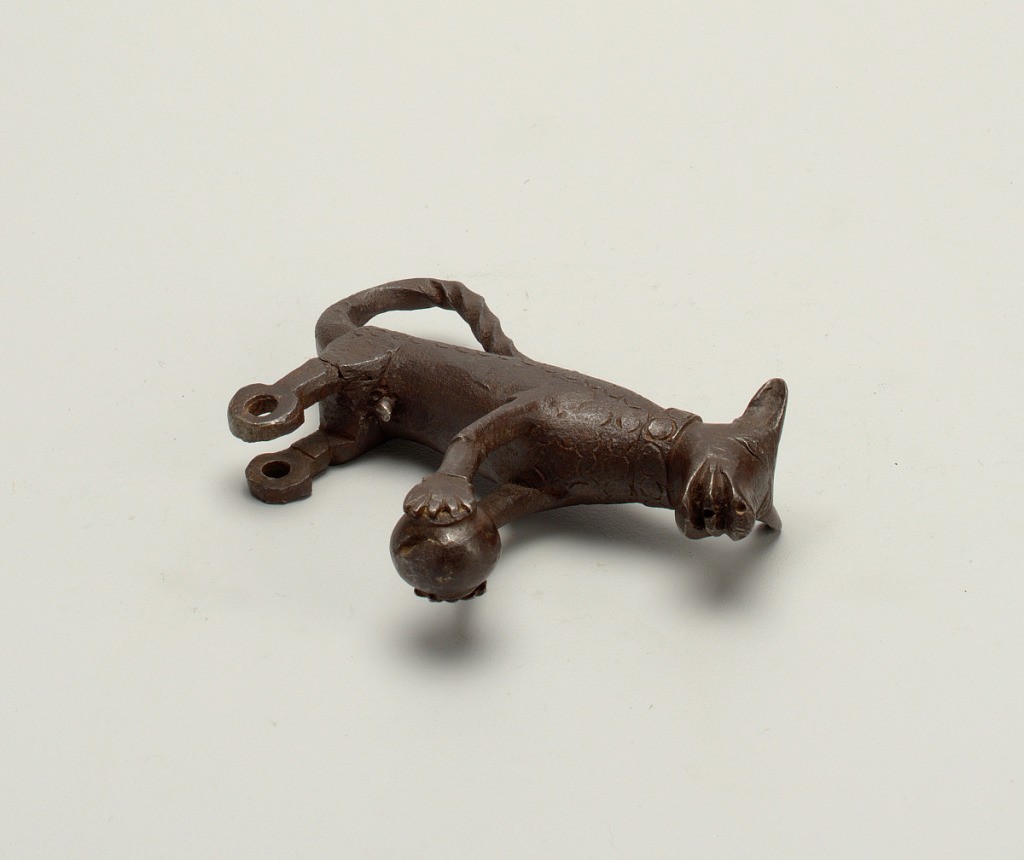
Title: Door Knocker
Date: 16th century
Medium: Wrought iron
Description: Figure of a collared dog with open mouth, twisted tail curved over back, and sphere between the forepaws. Body incised with markings simulating fur. Hind legs terminate in pierced circlets.